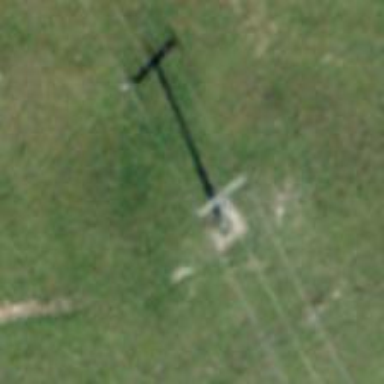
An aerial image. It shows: Power pole.